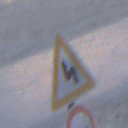
Verkehrszeichen: DoppelkurveZunaechstLinks
Zusatzzeichen unten: VerbotUeberholenEinspurigeFahrzeuge
Umgebung: Outdoor, Urban
Tageszeit: SunriseSunset
Wetter: PartlyCloudy
Licht: Natural
Jahreszeit: NotSpecified
Kontrast: LowContrast